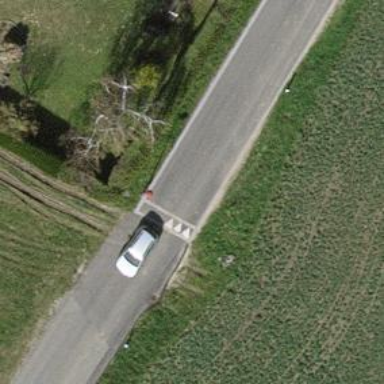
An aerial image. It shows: Traffic calming hump on the road.